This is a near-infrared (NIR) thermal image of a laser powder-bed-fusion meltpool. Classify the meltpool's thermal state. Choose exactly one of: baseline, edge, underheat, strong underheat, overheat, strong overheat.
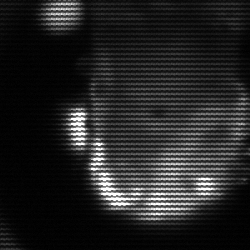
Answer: baseline